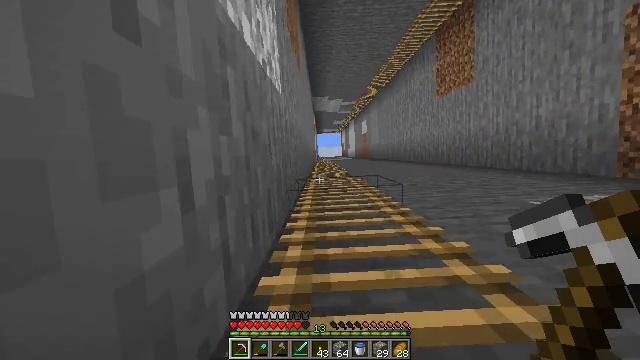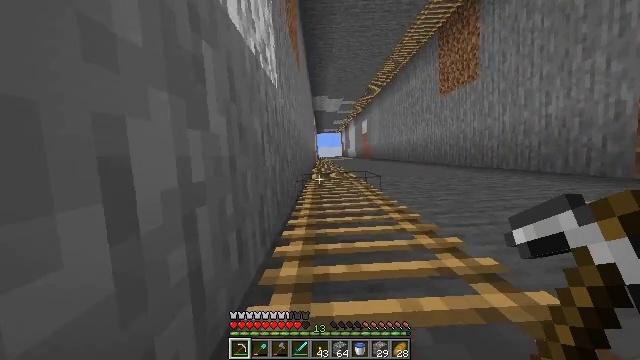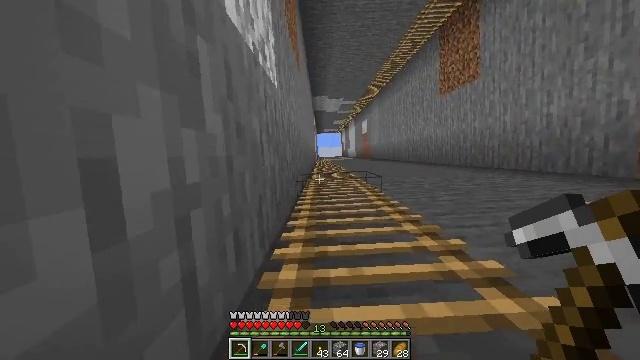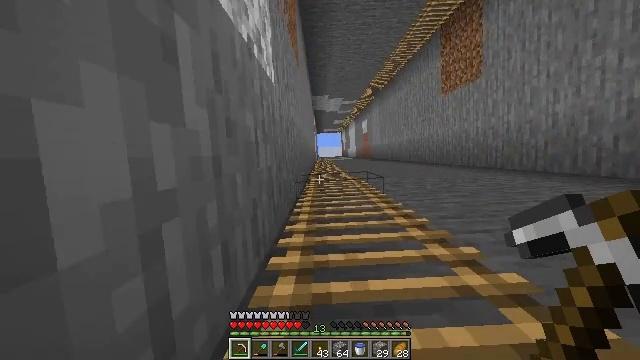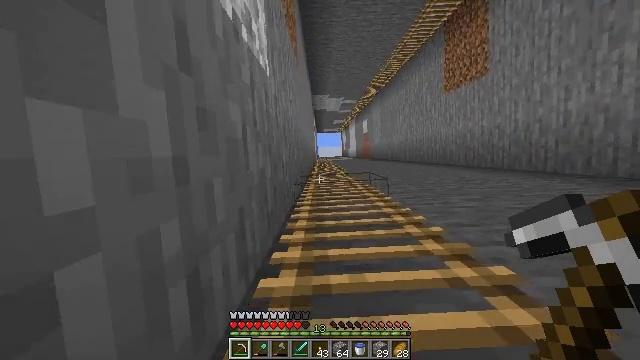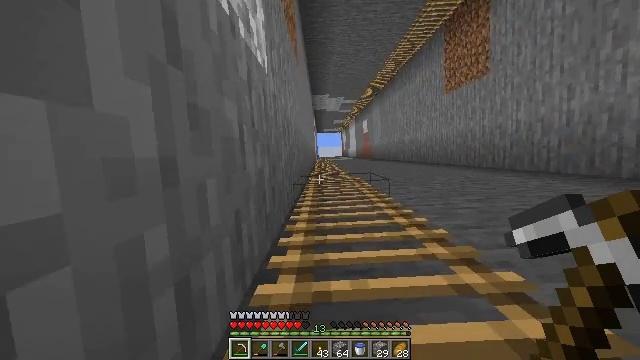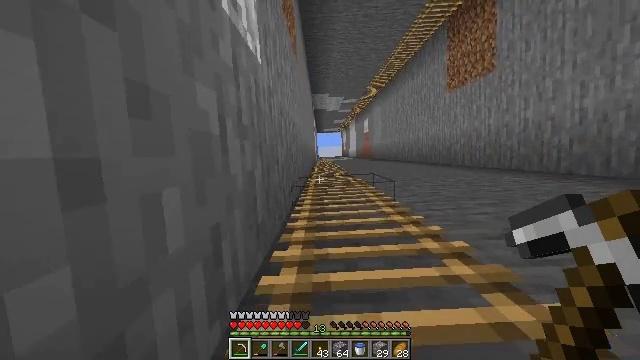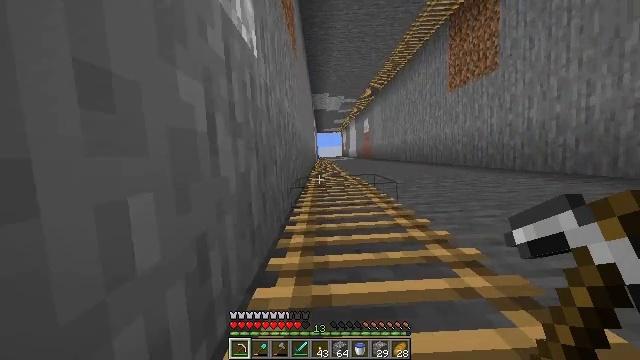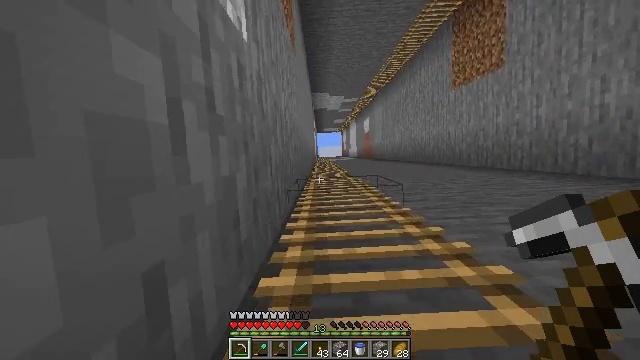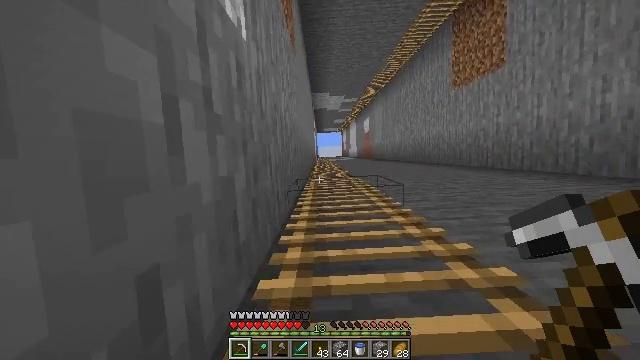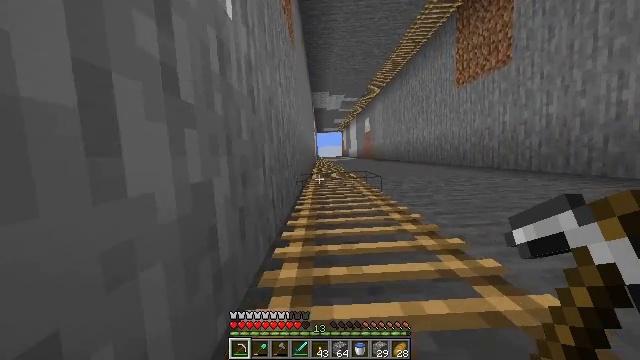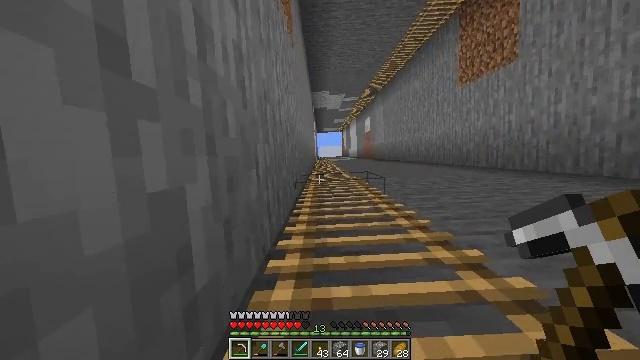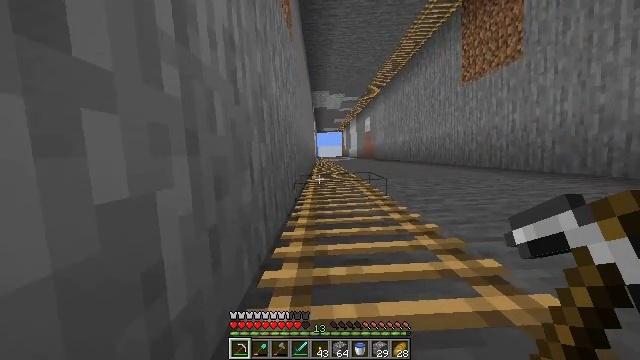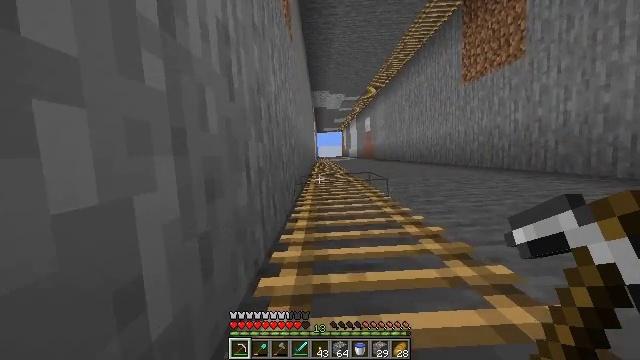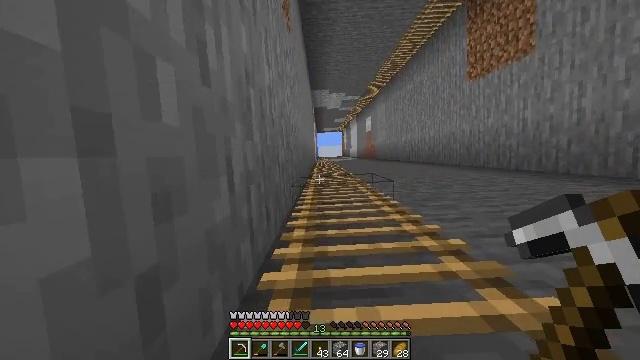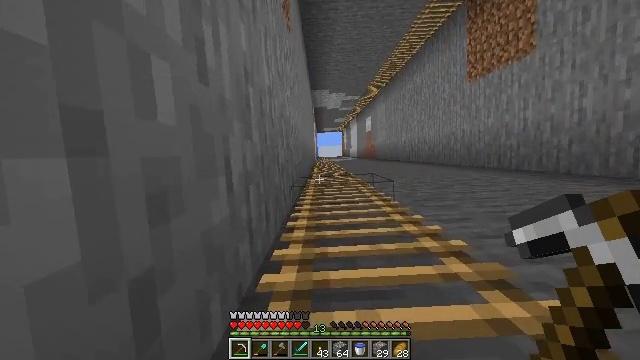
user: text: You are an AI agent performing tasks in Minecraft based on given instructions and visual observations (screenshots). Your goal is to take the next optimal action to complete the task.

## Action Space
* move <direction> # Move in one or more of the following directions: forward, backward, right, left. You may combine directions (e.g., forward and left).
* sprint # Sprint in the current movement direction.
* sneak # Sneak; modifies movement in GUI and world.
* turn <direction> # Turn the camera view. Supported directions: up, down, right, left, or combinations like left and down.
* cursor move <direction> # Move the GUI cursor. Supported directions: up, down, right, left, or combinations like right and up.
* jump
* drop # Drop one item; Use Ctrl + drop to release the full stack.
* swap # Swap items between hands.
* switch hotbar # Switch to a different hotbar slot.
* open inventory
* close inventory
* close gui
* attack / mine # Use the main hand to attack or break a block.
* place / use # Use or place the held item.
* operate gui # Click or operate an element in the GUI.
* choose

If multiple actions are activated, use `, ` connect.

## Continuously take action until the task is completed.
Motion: motion action
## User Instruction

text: Mine the fully grown carrots.
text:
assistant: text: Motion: move forward, jump
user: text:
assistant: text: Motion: move forward, jump
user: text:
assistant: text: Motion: move forward, jump
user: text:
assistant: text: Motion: move forward, jump
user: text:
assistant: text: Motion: move forward, jump
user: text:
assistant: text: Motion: move forward, jump
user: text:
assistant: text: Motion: move forward, jump
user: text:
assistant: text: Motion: move forward, jump
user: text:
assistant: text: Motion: move forward, jump
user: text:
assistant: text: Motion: move forward, jump
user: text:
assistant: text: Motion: move forward, jump
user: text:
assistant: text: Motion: move forward, jump
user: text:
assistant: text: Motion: move forward, jump
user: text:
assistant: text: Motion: move forward, jump
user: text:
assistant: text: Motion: move forward, jump
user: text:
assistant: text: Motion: move forward, jump
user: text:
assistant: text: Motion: move forward, jump
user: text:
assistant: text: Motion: move forward, jump
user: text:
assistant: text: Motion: move forward, jump
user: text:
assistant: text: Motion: move forward, jump
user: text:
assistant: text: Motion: move forward, jump
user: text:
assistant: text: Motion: move forward, jump
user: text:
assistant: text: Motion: move forward, jump
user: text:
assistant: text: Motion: move forward, jump
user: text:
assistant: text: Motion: move forward, jump
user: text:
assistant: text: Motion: move forward, jump
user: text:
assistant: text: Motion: move forward, jump
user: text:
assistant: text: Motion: move forward, jump
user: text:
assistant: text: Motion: move forward, jump
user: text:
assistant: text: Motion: move forward, jump